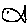
Label: fish